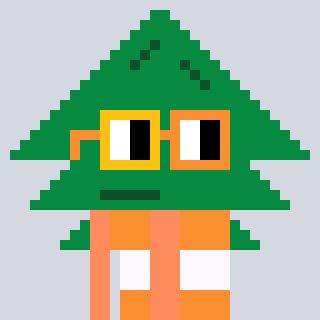
a pixel art character with square yellow and orange glasses, a fir-shaped head and a peachy-colored body on a cool background